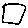
Label: square